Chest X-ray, PA view. Patient: 60 years old, sex F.
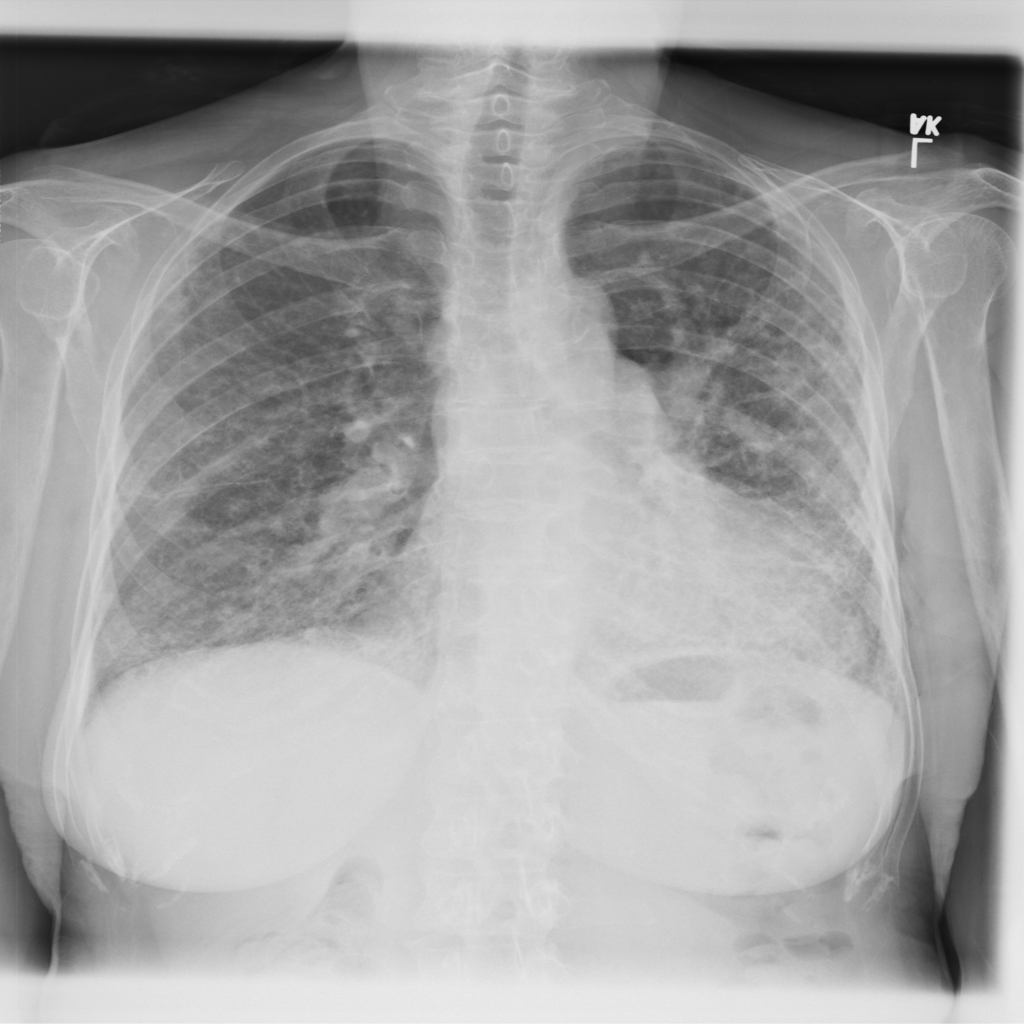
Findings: No Finding